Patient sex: M
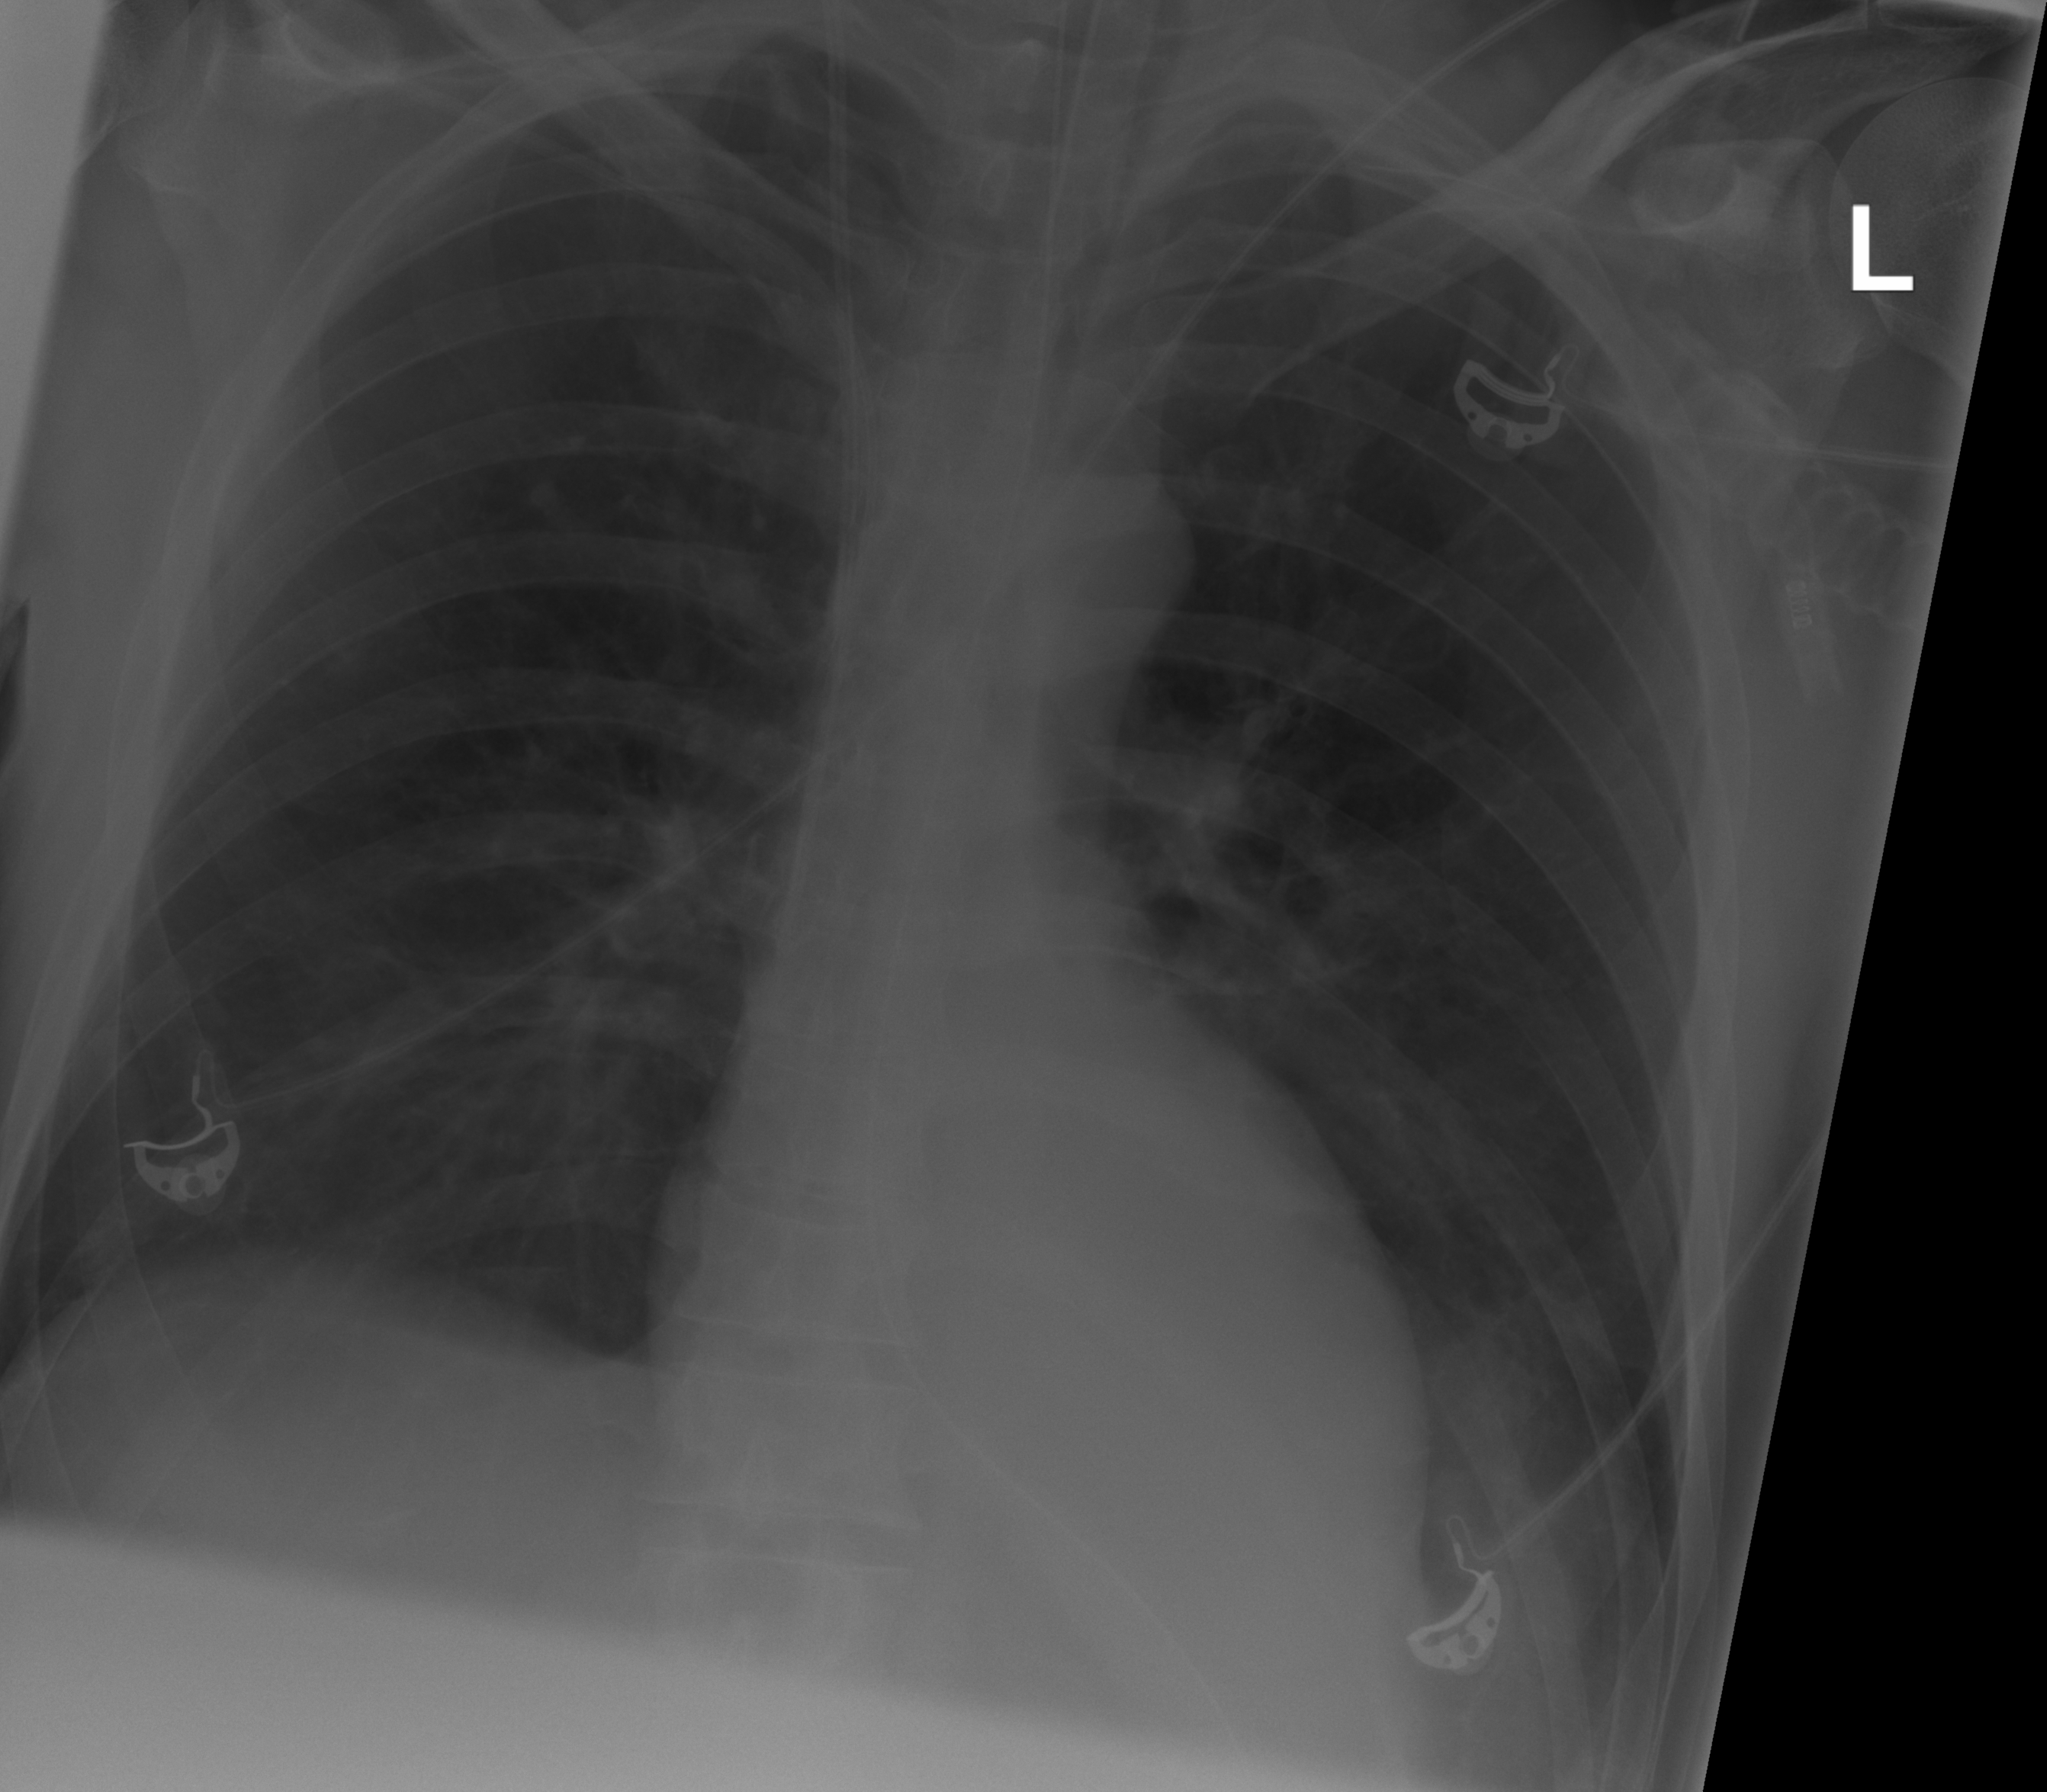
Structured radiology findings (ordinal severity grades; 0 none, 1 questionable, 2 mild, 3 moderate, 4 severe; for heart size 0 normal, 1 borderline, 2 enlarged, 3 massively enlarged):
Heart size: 0
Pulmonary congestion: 0
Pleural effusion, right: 0
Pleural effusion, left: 1
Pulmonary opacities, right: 0
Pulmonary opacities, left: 0
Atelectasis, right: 0
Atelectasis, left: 2